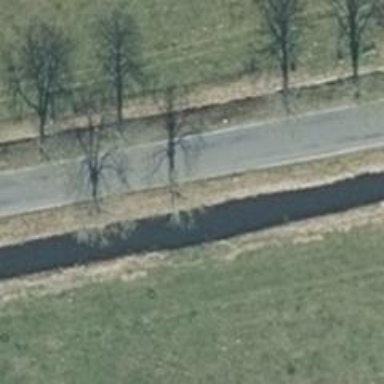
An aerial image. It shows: Avenue lined with broadleaved deciduous trees.